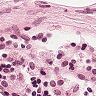
Metastatic tissue present: no